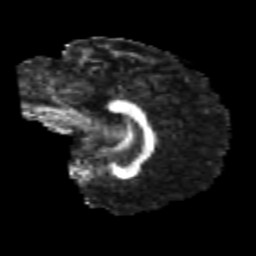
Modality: FA
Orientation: sagittal
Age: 23
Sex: male
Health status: healthy